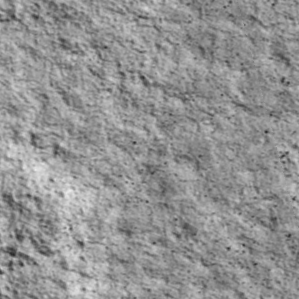
Label: non_frost